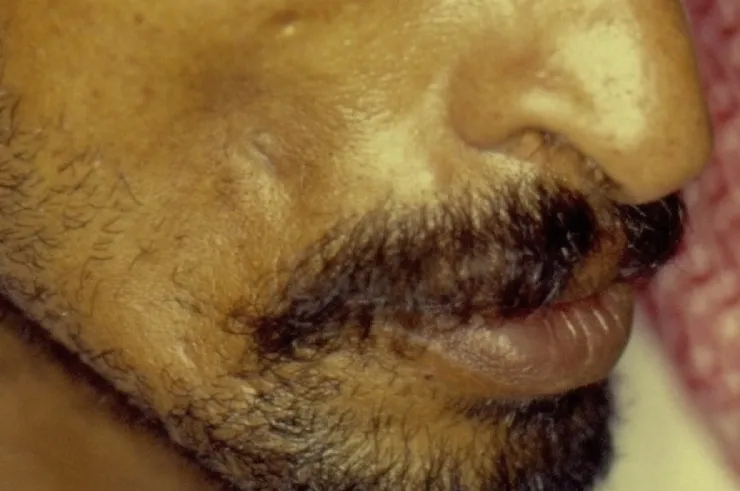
A case treated outside our clinic with incisional biopsy from a "skin nodule". C) The resolution of the nodule after dental treatment. The remaining scar was considered as an "unnecessary" scar; but it did not result in a medico-legal claim.
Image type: medical_photograph (skin_photograph)